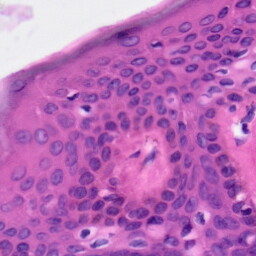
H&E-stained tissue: Skin